Question: I have created a plot:
'''
p = qplot(distance, Recombination, data = forplot, colour = factor(Species), size=I(4))
p + labs(title="Effective Recombination", x="Distance Categories", y="Effective Recombination Ratio", colour="Species") + ylim(0,0.022)
'''

However, I need the legend names (s. mimosarum and s. africanus) to be in italics. How do I do that? I have experimented with using expression and fontface, but I cannot get anything working.
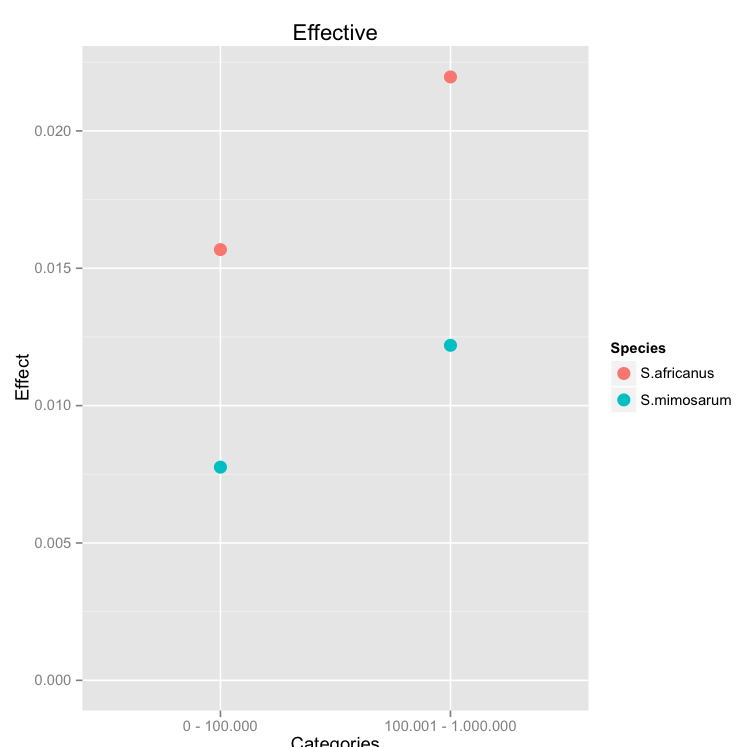
Answer: Try sth like that
'''
p + theme(legend.text = element_text(face = "italic"))
'''